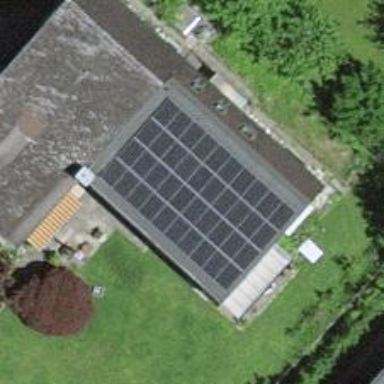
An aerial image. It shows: Solar power generator using photovoltaic panels.